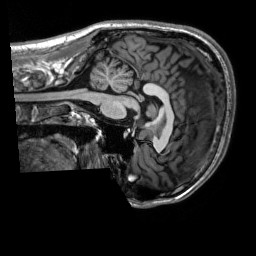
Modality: T1w
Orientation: sagittal
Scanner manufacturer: siemens
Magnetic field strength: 3 T
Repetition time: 2.3 s
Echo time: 0.00302 s